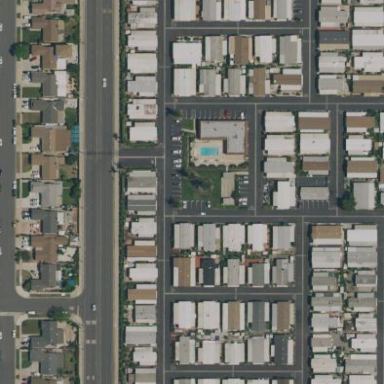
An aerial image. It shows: Residential area designated as trailer park.